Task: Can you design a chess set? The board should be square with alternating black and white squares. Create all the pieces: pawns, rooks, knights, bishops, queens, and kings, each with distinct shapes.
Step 1461:
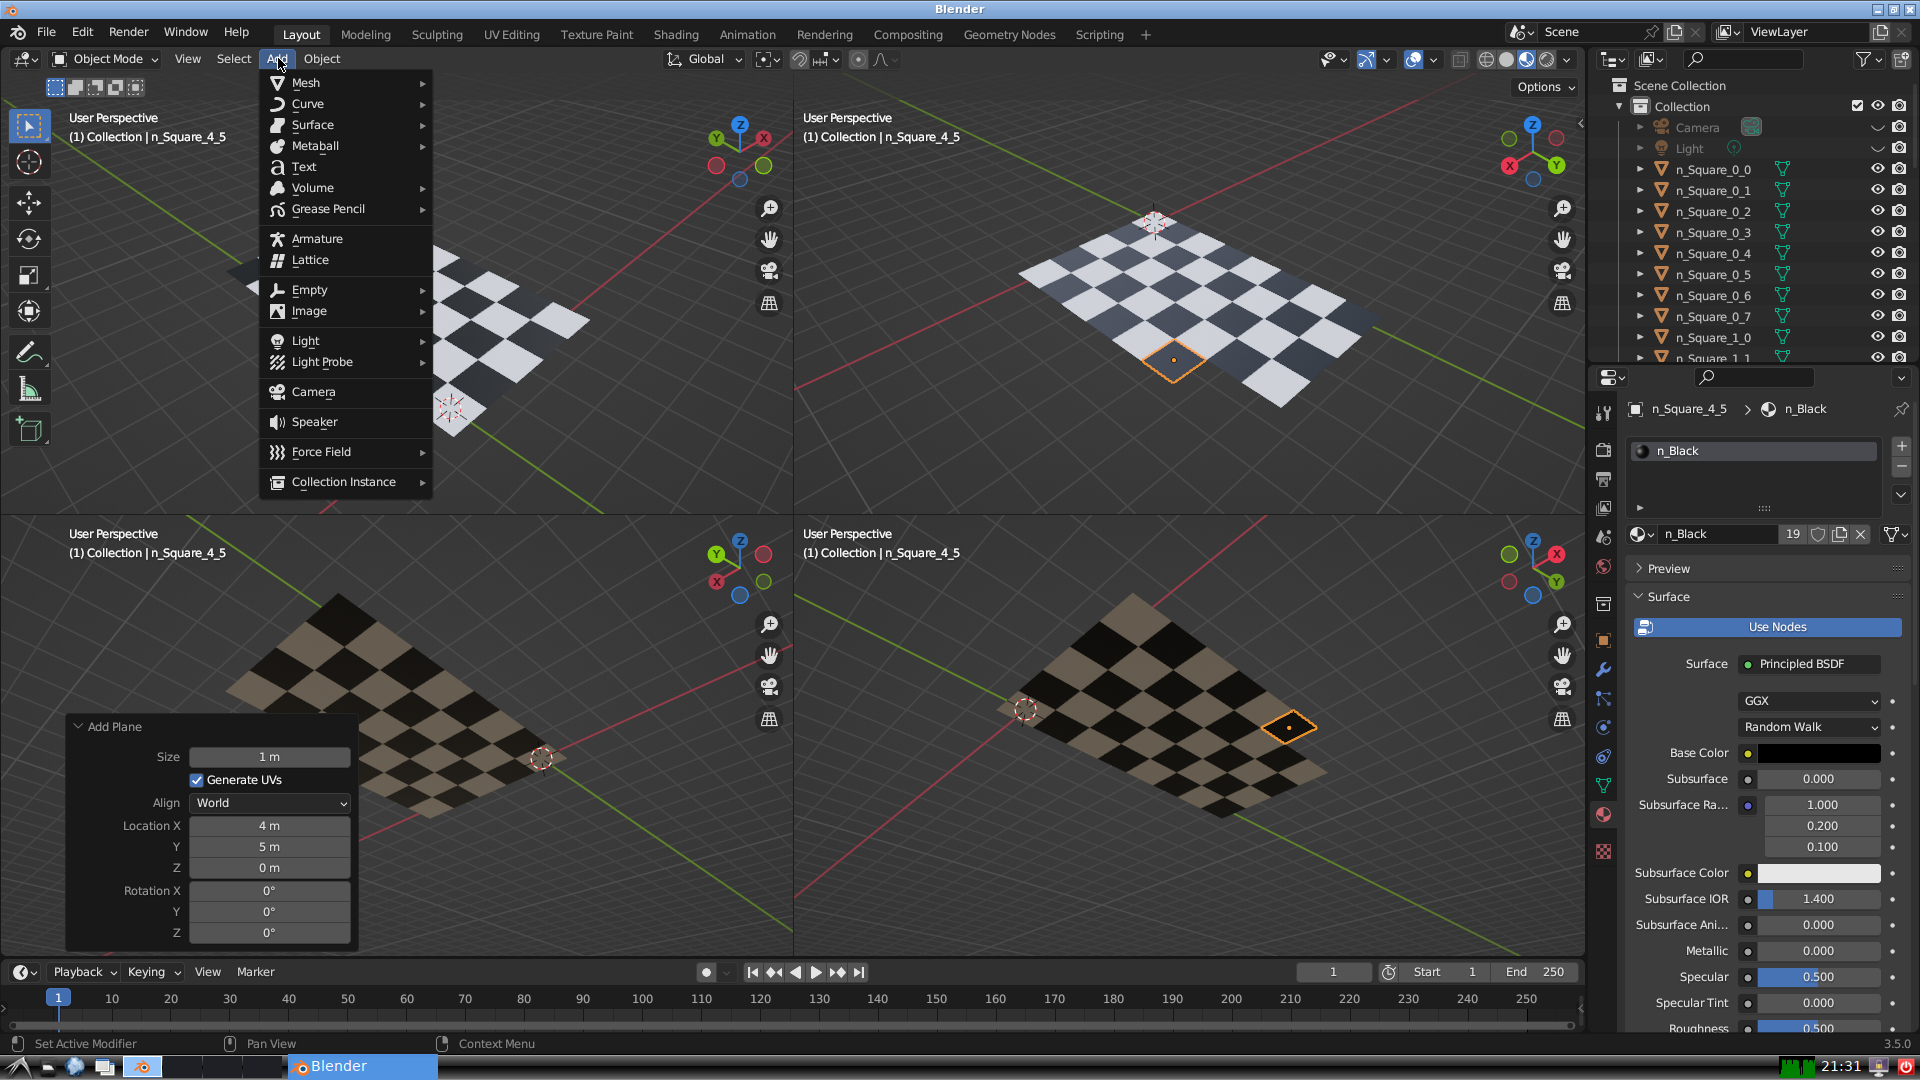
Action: {"mouse_move": [304, 82]}